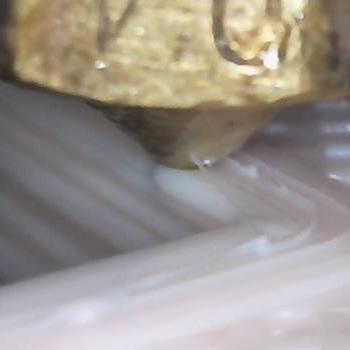
Flow rate: 200%